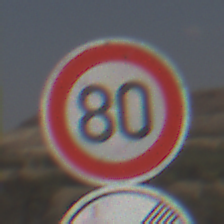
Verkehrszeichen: Geschwindigkeit80
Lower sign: EndeUeberholverbotKraftfahrzeuge
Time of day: Midday
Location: Outdoor (Nature)
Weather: PartlyCloudy
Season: NotSpecified
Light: Natural